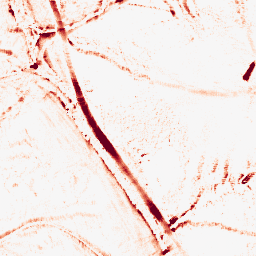
Category: morphological
Decomposition family: morphological_ellipse
Decomposition parameters: operation: opening
width: 10
height: 10
Upsampling method: sinc_hamming
Upsampling parameters: scale: 2
kernel_size: 16
Upsampling scale: 2